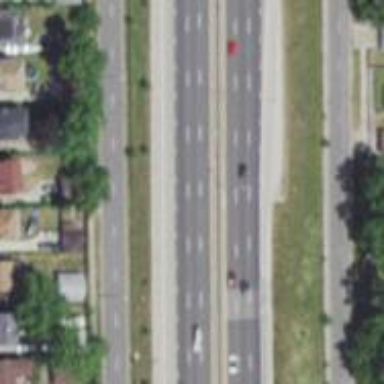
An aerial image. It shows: Asphalt motorway.